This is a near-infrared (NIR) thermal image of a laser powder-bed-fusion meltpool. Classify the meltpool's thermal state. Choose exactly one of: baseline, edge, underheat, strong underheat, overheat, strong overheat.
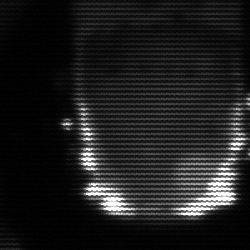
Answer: strong underheat